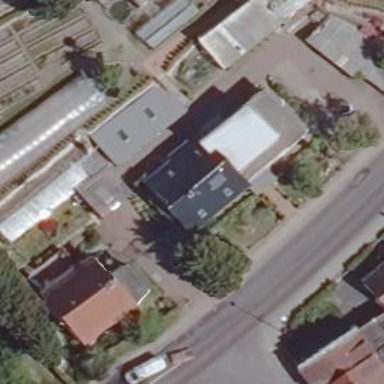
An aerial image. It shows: Veterinary facility.